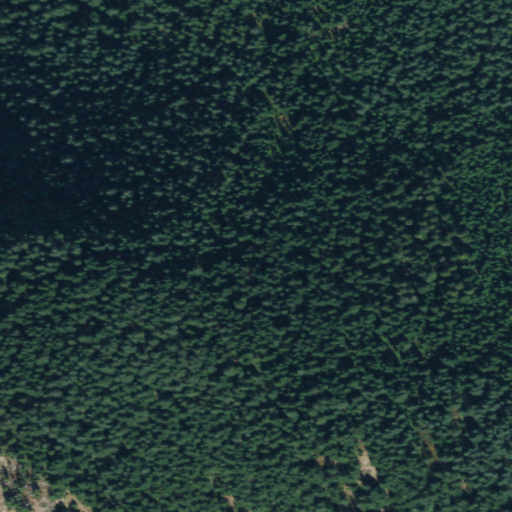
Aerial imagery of mountain in Washington named Spud Hill containing evergreen forest and shrub